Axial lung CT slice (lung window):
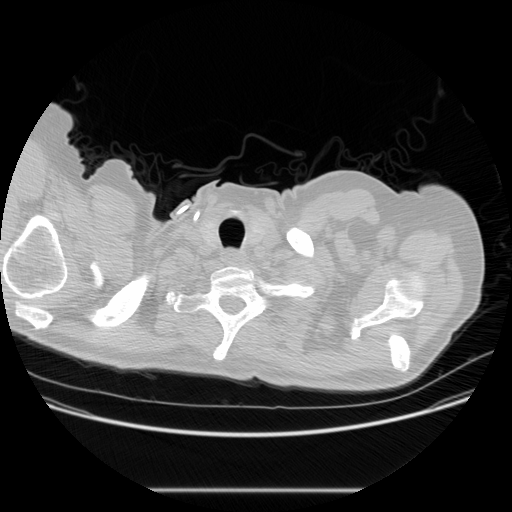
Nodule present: no